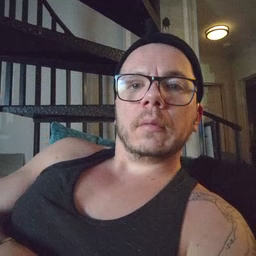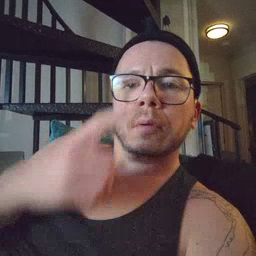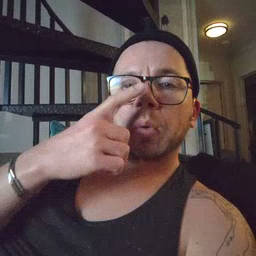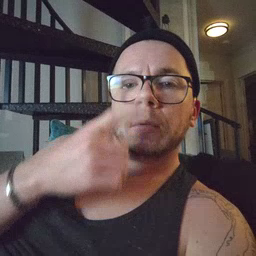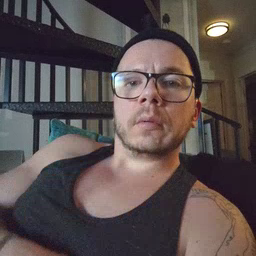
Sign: nose